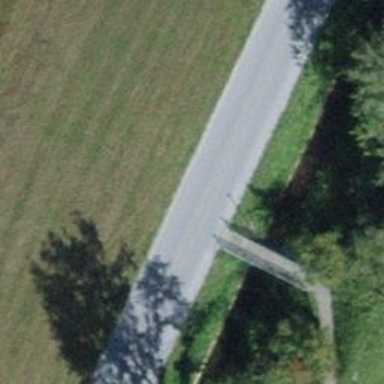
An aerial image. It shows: Footway bridge.